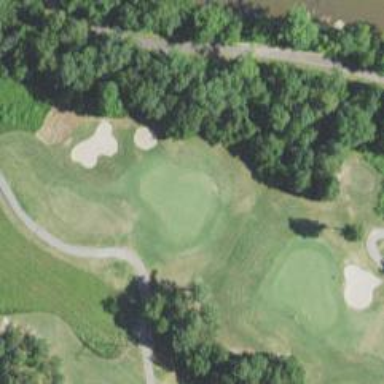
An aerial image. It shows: Golf hole.